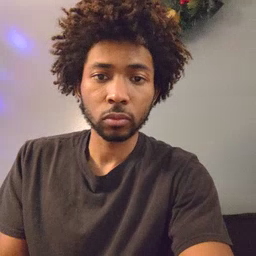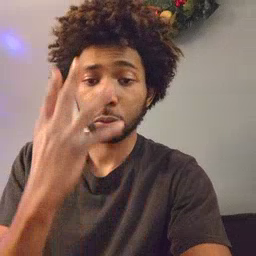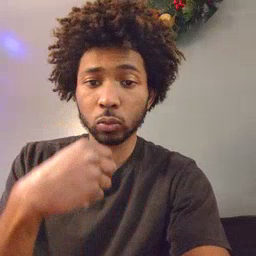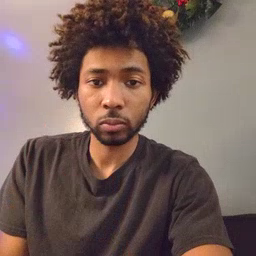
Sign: pretty